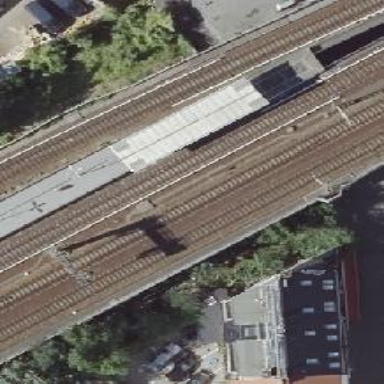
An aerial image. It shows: Railway milestone.